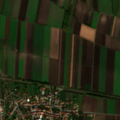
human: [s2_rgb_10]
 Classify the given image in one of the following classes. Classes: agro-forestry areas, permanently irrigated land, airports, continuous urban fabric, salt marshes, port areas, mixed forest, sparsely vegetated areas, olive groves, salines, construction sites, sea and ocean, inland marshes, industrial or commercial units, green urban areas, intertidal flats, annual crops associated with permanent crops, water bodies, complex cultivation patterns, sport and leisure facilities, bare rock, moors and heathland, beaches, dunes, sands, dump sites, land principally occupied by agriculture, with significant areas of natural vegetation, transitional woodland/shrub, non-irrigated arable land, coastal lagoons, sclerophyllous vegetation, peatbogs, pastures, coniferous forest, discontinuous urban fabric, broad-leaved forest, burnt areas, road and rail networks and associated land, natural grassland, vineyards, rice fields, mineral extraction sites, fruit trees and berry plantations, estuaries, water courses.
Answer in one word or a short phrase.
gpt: discontinuous urban fabric, non-irrigated arable land, land principally occupied by agriculture, with significant areas of natural vegetation